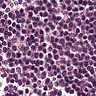
Metastatic tissue present: no